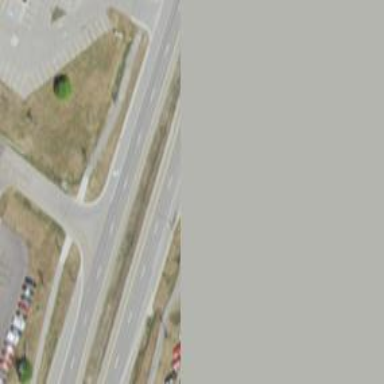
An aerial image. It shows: Primary highway.